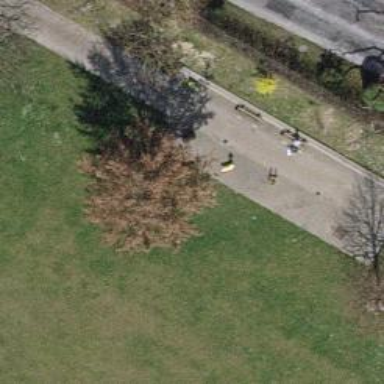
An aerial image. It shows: Springy playground.